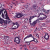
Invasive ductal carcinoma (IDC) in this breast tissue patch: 0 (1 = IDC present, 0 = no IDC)